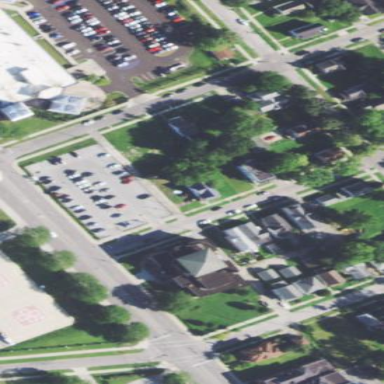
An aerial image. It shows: Parking area.